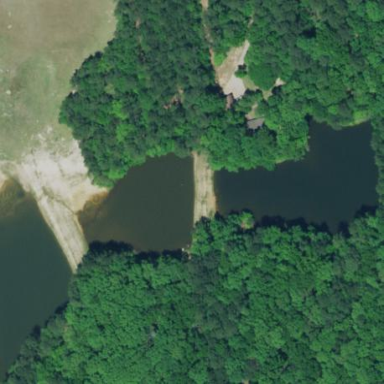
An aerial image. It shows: Pond surrounded by natural water.